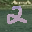
Label: 2